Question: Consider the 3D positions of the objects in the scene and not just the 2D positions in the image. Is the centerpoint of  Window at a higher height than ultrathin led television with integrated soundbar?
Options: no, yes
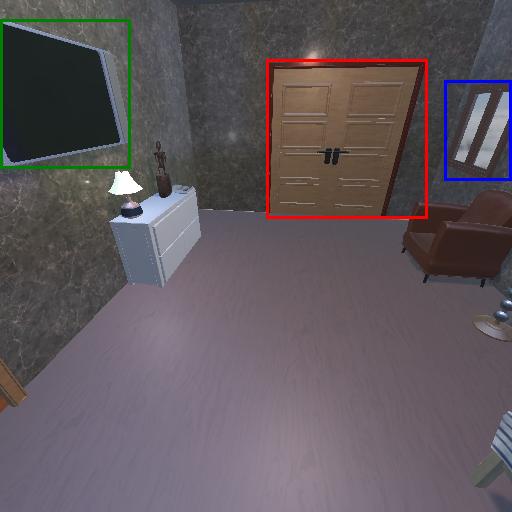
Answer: no